Aerial crown-view tile of a tropical tree (Barro Colorado Island, Panama), acquired 20241014:
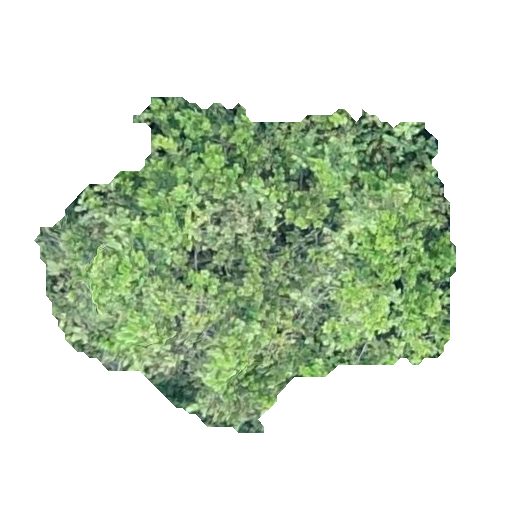
Species: Anacardium excelsum
GBIF accepted scientific name: Anacardium excelsum
Crown area: 150.925 m²